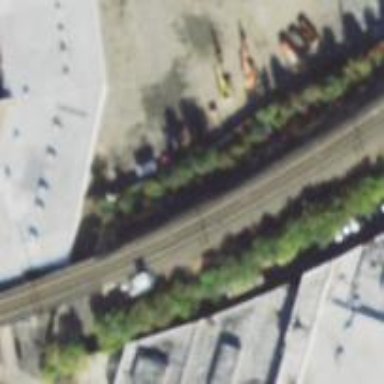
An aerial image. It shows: Railway track with contact line for electrification.